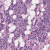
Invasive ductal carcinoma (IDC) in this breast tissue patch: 1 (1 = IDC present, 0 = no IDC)